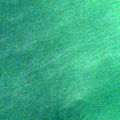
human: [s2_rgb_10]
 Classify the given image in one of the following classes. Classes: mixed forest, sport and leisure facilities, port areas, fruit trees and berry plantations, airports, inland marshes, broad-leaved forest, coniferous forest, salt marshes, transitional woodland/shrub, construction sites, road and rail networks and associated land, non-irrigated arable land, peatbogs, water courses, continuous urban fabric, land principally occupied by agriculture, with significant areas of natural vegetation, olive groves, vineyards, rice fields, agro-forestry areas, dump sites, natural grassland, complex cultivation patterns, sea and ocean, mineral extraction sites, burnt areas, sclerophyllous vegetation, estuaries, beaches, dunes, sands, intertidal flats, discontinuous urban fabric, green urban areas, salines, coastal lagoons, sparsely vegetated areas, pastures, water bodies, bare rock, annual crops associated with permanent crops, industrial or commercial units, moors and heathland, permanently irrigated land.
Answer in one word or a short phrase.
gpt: sea and ocean